Question: i have a plot looking like this:

However the lines are overlapping quite a lot and i'm not able to see as much as i'd like. My gnuplot script looks like this:
'''
set autoscale
set term pdfcairo font ",4"
set output "plot.pdf"
set xdata time
set format x "%H:%M"
set timefmt "%s"
set yrange [0:550]
plot "file.dat" every 150 using 3:4 title '' with lines, "file.dat" every 150 using 3:5 title '' with lines, "file.dat" every 150 using 3:6 title '' with lines, "file.dat" every 150 using 3:7 title '' with lines, "file.dat" every 150 using 3:8 title '' with lines, "file.dat" every 150 using 3:9 title '' with lines, "file.dat" every 150 using 3:10 title '' with lines, "file.dat" every 150 using 3:11 title '' with lines
'''
and the corresponding 'file.dat' looks like this:
'''
(.........)
6 <PHONE> 0 134.332413 140.304581 138.496323 134.021835 105.546227 107.943008 102.812347 109.098152 972.554886
7 <PHONE> 0 134.232849 140.35408 138.186279 132.489319 105.941231 108.020004 103.009338 109.75119 971.98429
8 <PHONE> 0 135.125488 138.125427 138.100098 132.543625 106.153214 107.507042 102.338707 125.25383 985.147431
9 <PHONE> 0 134.341904 139.913376 138.070648 132.368164 106.214211 108.506859 102.963211 155.<PHONE>.62465
10 <PHONE> 1 134.163055 140.042313 139.231033 132.444244 106.161438 108.850807 103.753929 162.19162 <PHONE>
11 <PHONE> 1 134.179016 140.187561 138.68425 132.572876 107.169006 107.507057 102.974937 120.698692 983.973395
12 <PHONE> 1 134.40593 140.569382 138.604828 139.589264 106.631699 108.092957 103.634117 108.943863 980.47204
13 <PHONE> 1 134.353363 138.062759 138.344818 140.665985 107.538544 108.983582 104.300827 175.<PHONE>.981995
14 <PHONE> 1 135.190887 140.411484 138.174591 133.823929 105.412224 108.240623 102.790154 120.459106 984.502998
(.........)
'''
Is there an way to get this chart looking like a fence plot like on the <URL>? I looked over it and it seems to be really complicated. I wish i could easily add a third dimension without changing the 'file.dat'. Do you guy's perhaps know a way to achieve this? Or do you have any other ideas how i can make this chart better readable?
Best regards,
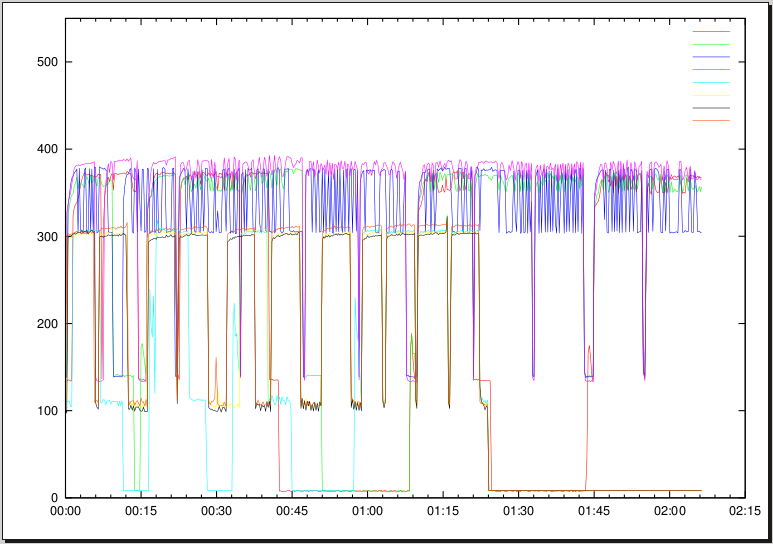
Answer: Maybe I do not understand your problem correctly. But since you are plotting the time on the x-axis, it seems awkward to make that into a 3d plot, since time is only a one dimensional value. You typically have 3d plots if you are dealing with surfaces (2d-data), where you plot the temperature, pressure or maybe even time against (at least 1d-data).
To make the plot more readable and depending on your data maybe multiplots can lighten things up. Then you can group your data in a couple of plots making it possible to set new ranges for the y-axis?!
If I may point out some simplifications to your script:
Make use of the iteration functionality like so:
'''
plot for [i=4:11] "file.dat" every 150 using 3:i title '' with lines
'''
And to make that line a little more crisp:
'''
plot for [i=4:11] "file.dat" every 150 u 3:i t '' w l
'''
And then again, if you do not want a legend in your plot:
'''
set key off
plot for [i=4:11] "file.dat" every 150 u 3:i w l
'''
Be advised I didn't test the few lines above, so there might be some typos in them^^.